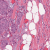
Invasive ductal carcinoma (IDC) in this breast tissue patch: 1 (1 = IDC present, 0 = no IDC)